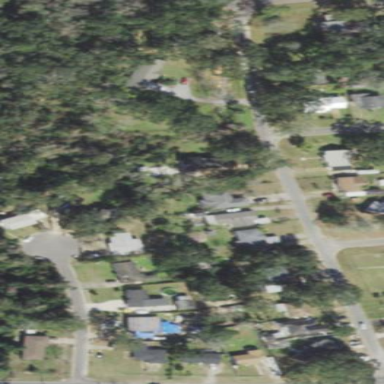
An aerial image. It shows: This residential area consists of single-family homes.